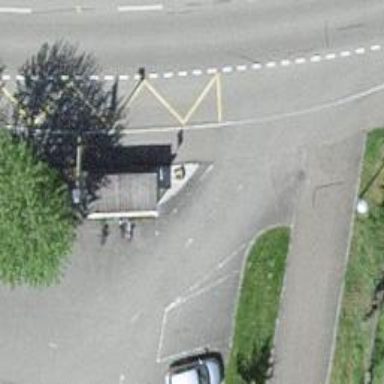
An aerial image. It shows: Post box is visible.